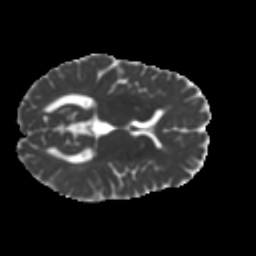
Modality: MD
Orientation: axial
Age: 42
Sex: female
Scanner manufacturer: ge
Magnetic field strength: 3 T
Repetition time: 7.8 s
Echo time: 0.0606 s